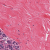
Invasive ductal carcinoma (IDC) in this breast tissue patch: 0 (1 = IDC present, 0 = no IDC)